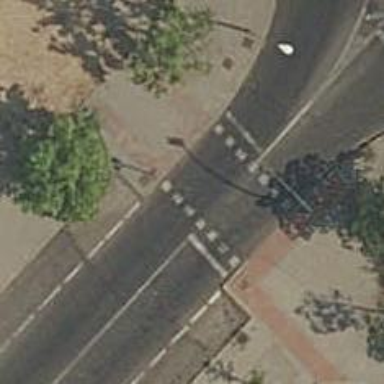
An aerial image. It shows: Zebra crossing with traffic signals. The crossing is marked by traffic lights.